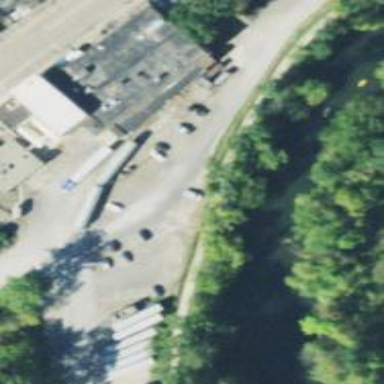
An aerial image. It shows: Rail spur service.